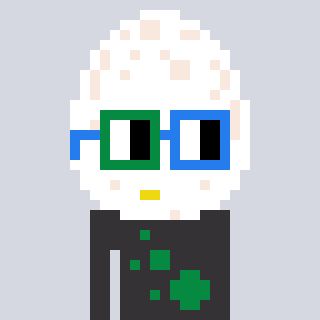
a pixel art character with square green and blue glasses, a egg-shaped head and a grayscale-colored body on a cool background